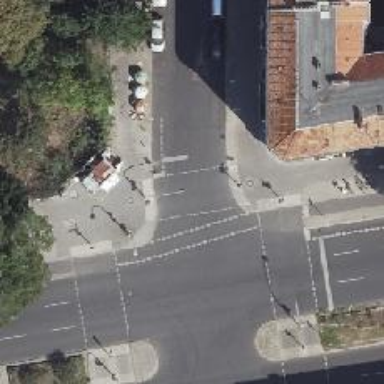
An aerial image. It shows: Asphalt footway with marked crossing equipped with traffic signals.